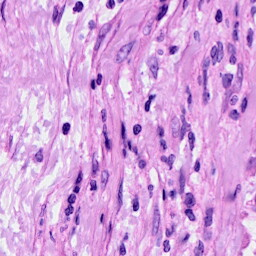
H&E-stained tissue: Ovarian